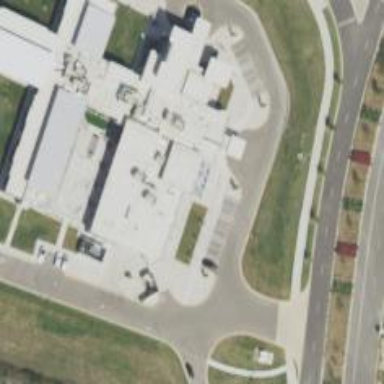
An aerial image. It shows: Hospital.